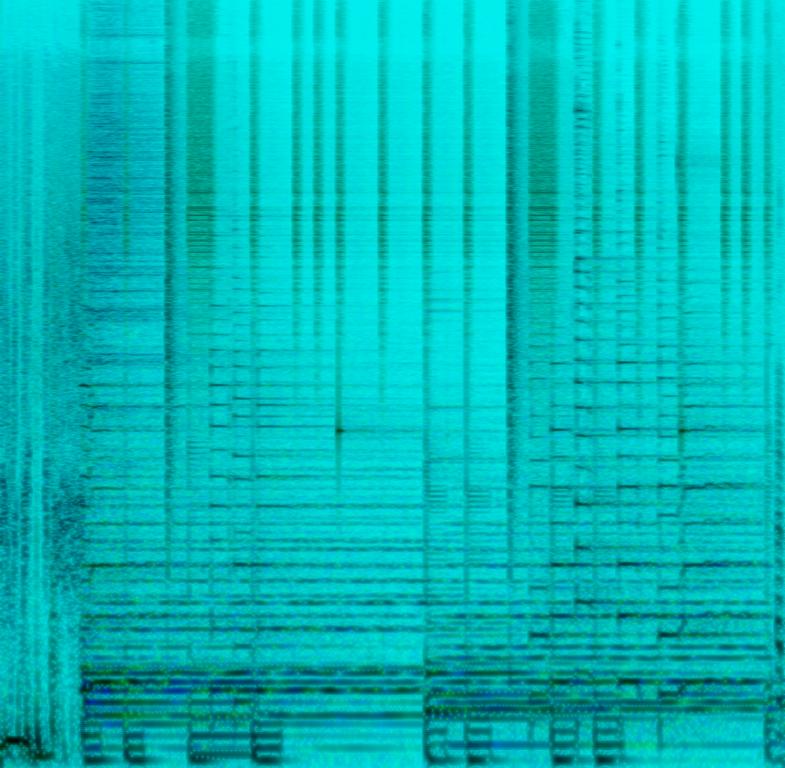
This music is two separate tracks. The first track is electronic music with turn table scratching. The second track is a soft, romantic, mellow, harmonious melody with keyboard harmony, electric guitar, groovy bass and steady drumming with a man talking at the end. The two tracks are unrelated.